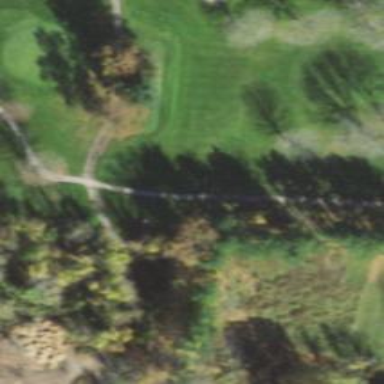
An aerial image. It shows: Path for both roads and golfers.